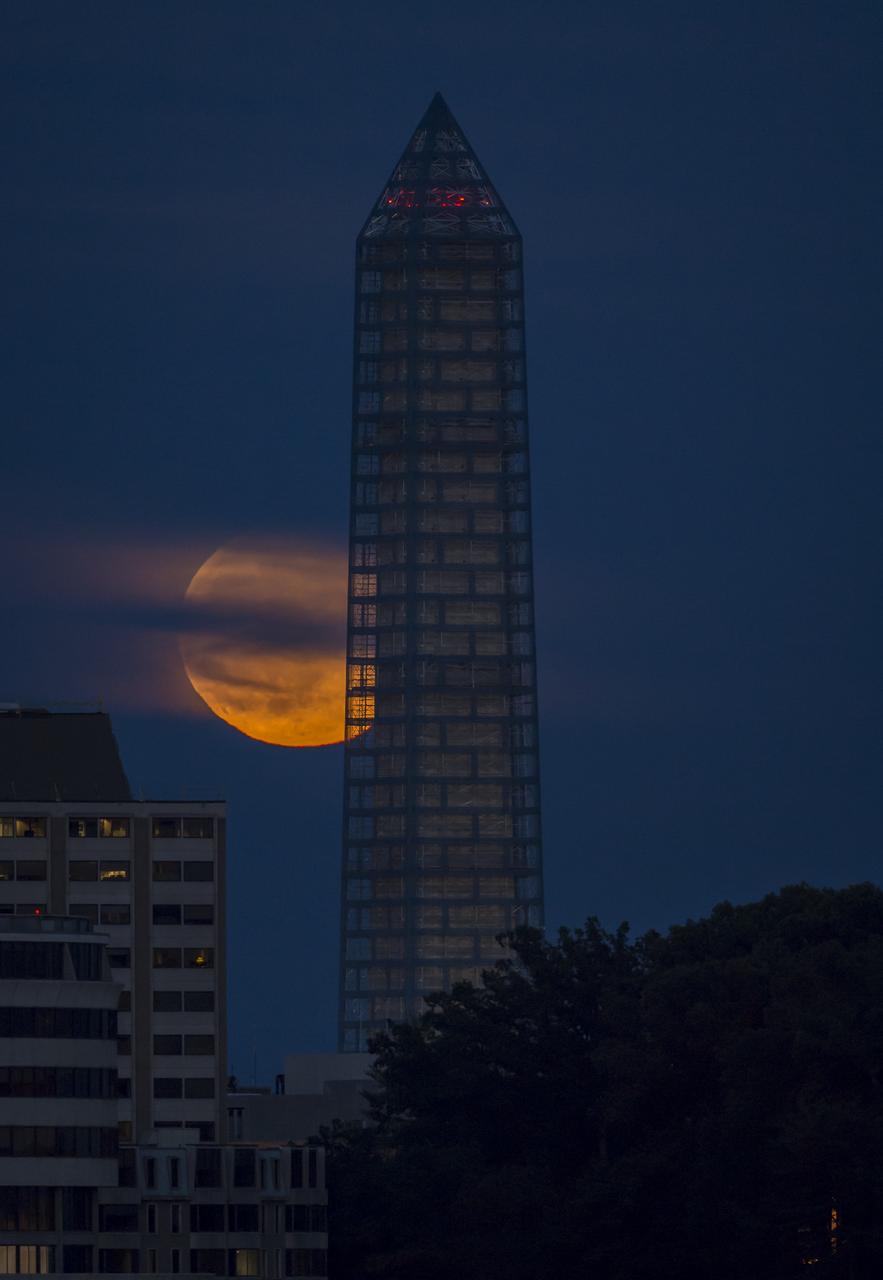
2013 Supermoon Moon, Supermoon, Super Perigee Moon, Perigee Moon, Washington Monument, Washington, DC